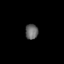
Tissue: skin
Cell type: Epithelial cells
Senescence score: 0.2757
Nuclear area (px): 193
Mean DAPI intensity: 101.549